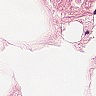
Metastatic tissue present: no